Question: I have a small project I am working on HTML5 canvas and I wanted to get some ideas how to accomplish it. I have built an outline of a tree using all the canvas line functions. lineTo, bezierCurveTo, quadracticCurve, etc. I have attached a picture of the outline. Now, what I would like to do is have some code that fills a percent of this outline. Kind of like a progress bar starting from the bottom. Does anyone have ideas on how to accomplish this?
Thanks

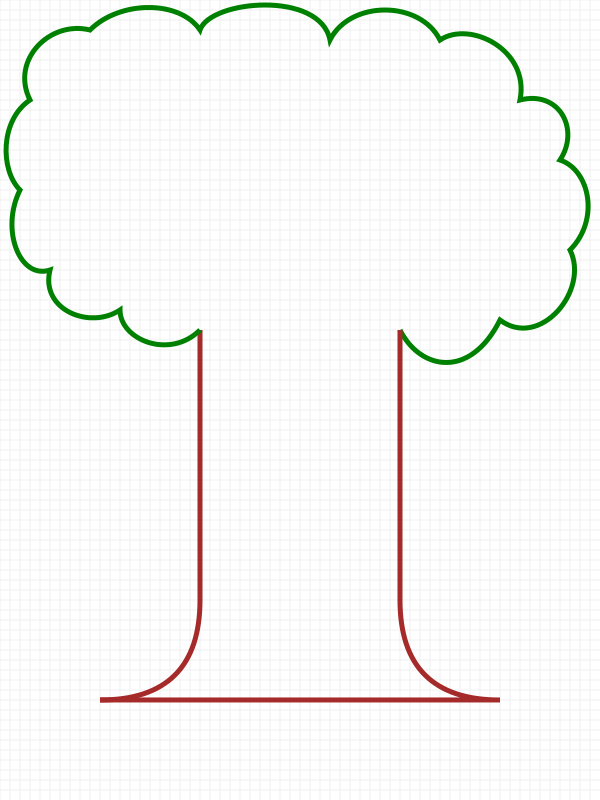
Answer: Rather than thinking of the problem as having to fill a percentage of the inside of the tree, why not split the image into two layers, the tree and the "fill", and then draw one over the other. See my image below for a quick and dirty example.
Of course, you will need to obscure the rest of the "fill" layer, so you will need to fill the outside of the tree shape white, but this should be fairly easy as you already have the path worked out. In essence, your path would instead of being the outside edge of a a tree shape, become the inside edge of a tree shaped hole!